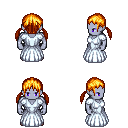
a pixel art fantasy rpg character, male body template, dark elf, purple skin, underdress, metal pants, light blonde twin-tailed hairstyle, brown shoes, four views (front, back, left, right), 2x2 character sprite sheet, small pixel art, hard edges, no anti-aliasing